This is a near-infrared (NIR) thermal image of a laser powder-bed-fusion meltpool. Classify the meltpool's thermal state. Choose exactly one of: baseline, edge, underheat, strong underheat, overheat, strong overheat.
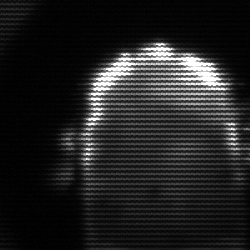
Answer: baseline